Question: It seems that the is a property of window/global :

I always thought that is, like , a uniqe value in JavaScript.
But above code () make me confused.
Can some explain why
'''
undefined in window
'''
evalute to true, while
'''
null in window
'''
evaluate to false
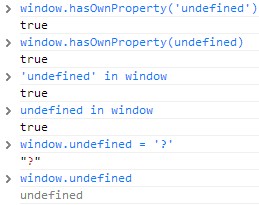
Answer: Not only <URL>.
The fact you can't assign a value to 'undefined' is because the property is defined with the 'writable' <URL> set to 'false'.
'null' is a <URL>, not a property of 'window'.
Take a look at the <URL> for more background on this, its quite readable!